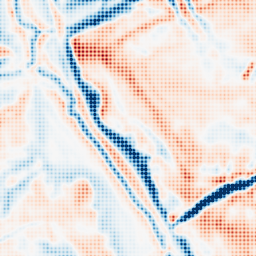
Category: multiscale
Decomposition family: dog_multiscale
Decomposition parameters: sigma_ratio: 1.4
n_scales: 4
base_sigma: 2
Upsampling method: sinc_blackman
Upsampling parameters: scale: 8
kernel_size: 8
Upsampling scale: 8